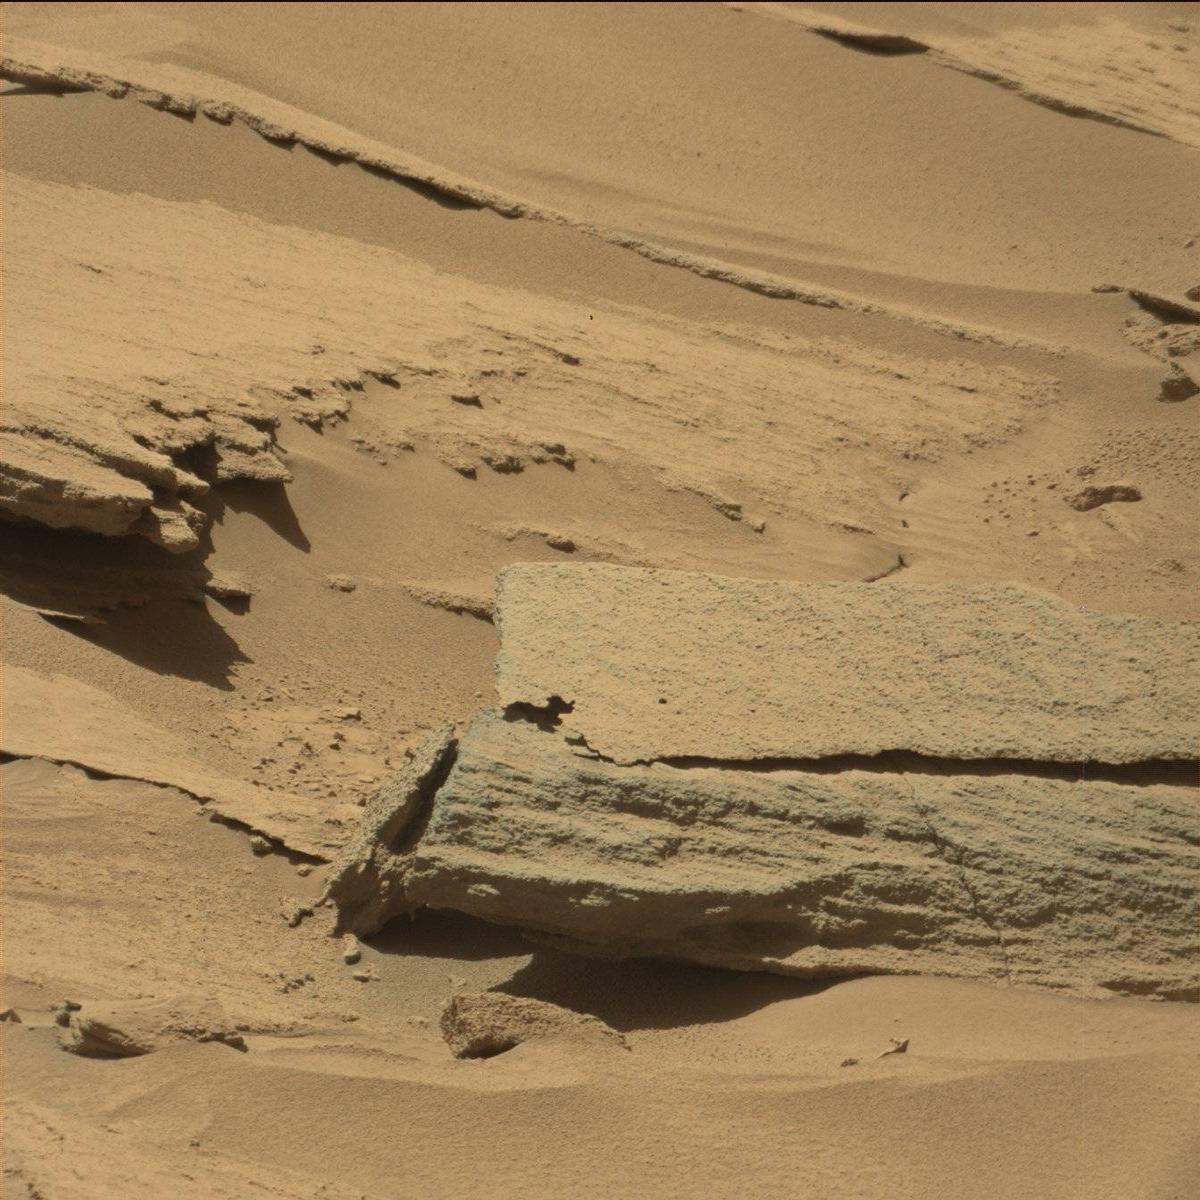
Terrain classes present: Bedrock, Sand / Soil